Field crop: maize
Growth stage: 2
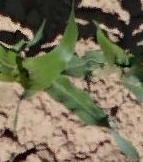
Species: maize